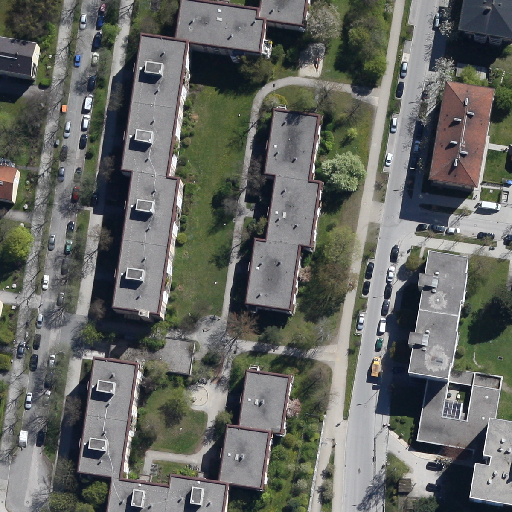
Referring expression: vehicle